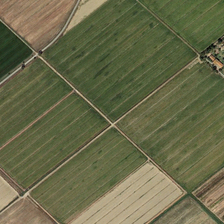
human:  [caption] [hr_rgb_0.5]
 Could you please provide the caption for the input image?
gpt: the farm is divided into different parts of the color .

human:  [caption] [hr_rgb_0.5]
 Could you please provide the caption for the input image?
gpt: some pieces of square farmlands are orderly together .

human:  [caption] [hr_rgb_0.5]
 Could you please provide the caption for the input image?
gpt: some pieces of square farmlands are orderly together .

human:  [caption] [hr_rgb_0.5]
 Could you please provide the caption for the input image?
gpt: the little farm consists of grass and crops .

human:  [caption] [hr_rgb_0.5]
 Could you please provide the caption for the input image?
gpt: the little farm consists of grass and crops .